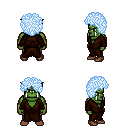
a pixel art fantasy rpg character, male body template, orc, green skin, brown robe, metal pants, white cyan curly afro hairstyle, brown shoes, four views (front, back, left, right), 2x2 character sprite sheet, small pixel art, hard edges, no anti-aliasing